Question:
'''
mysql_query('UPDATE 'useraccounts' SET 'LAST_LOGIN' = now() WHERE 'ACCOUNT_PASSWORD' ');
'''
Only the staff account is updating.
What should I do is there something wrong. I tried also 'LIKE' but still Staff account updating Time.
I need to update Admin Account too.
Please help me
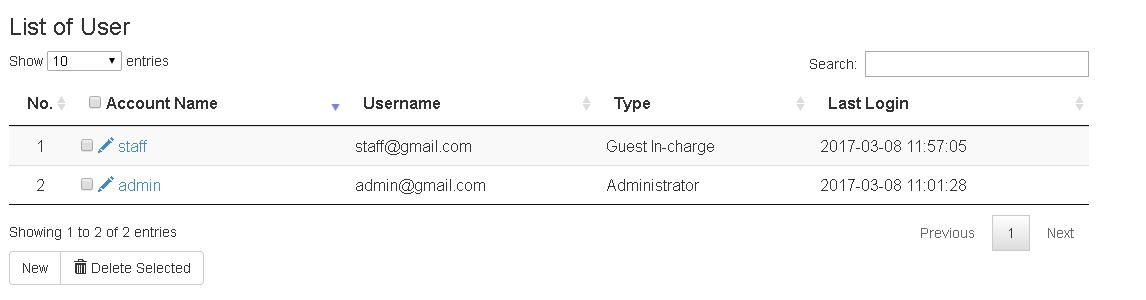
Answer: First thing, shift your code to 'mysqli'.
Here is query which will be helpful.
'''
$query = "UPDATE 'useraccounts' SET 'LAST_LOGIN' = now() WHERE 'ACCOUNT_id' = 'LoggedInUser'");
'''